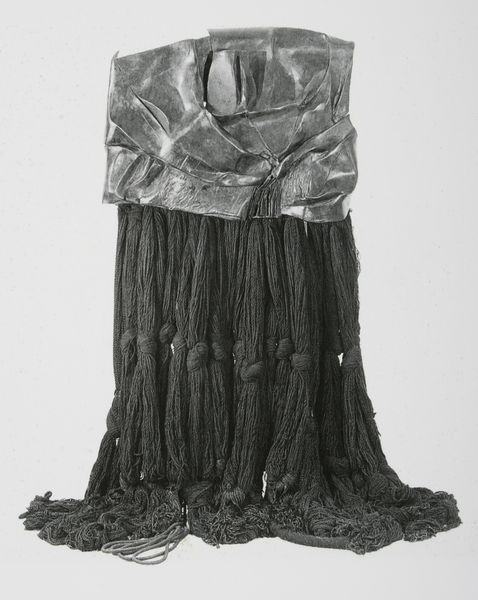
Titel: Monument to Malcoom X, II
Künstler: Barbara Chase-Riboud
Standort: Newark (New Jersey)
Institution: The Newark Museum
Schlagwörter: weiß, grau, kleid, schwarz, rock, knoten, fransen, stoff, skulptur, wolle, metall, weste, foto, silbern, fäden, ensemble